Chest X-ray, PA view. Patient: 32 years old, sex M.
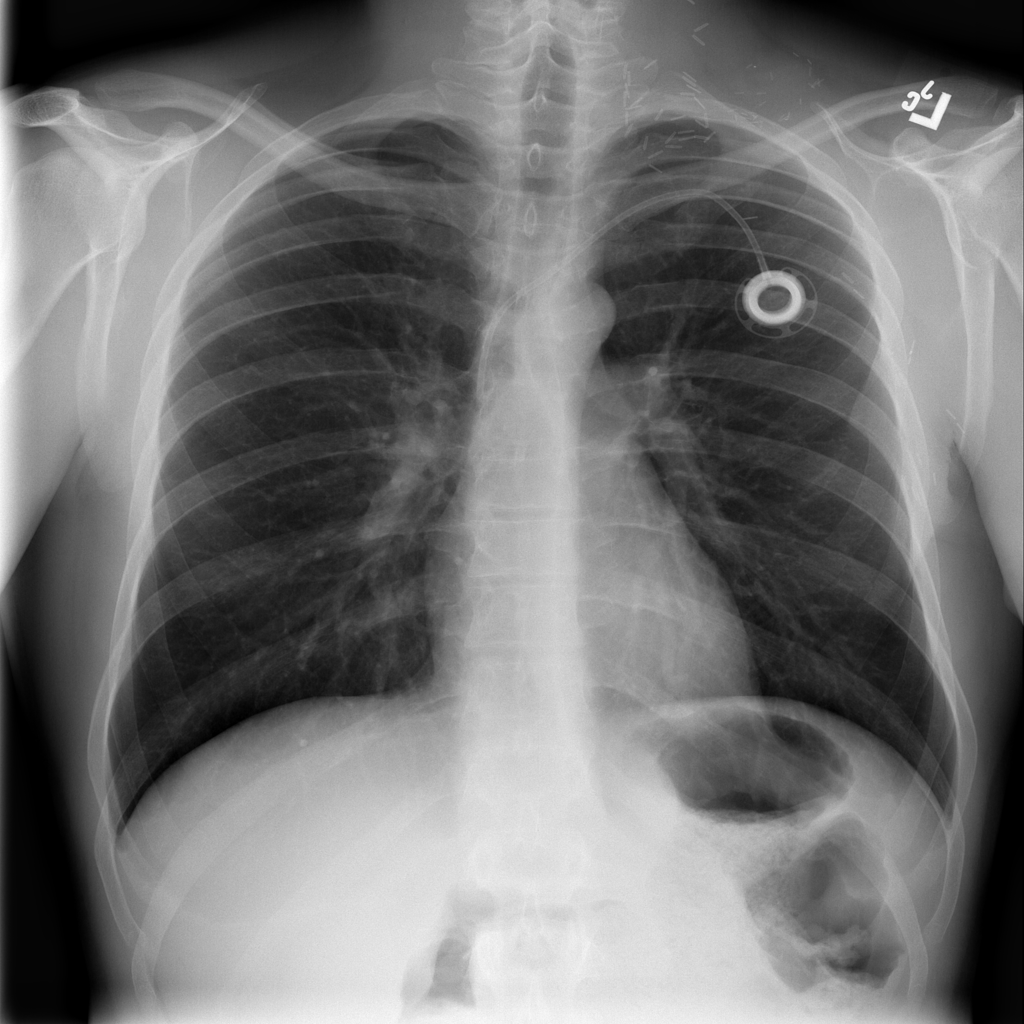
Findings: Mass